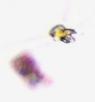
Label: Detritus